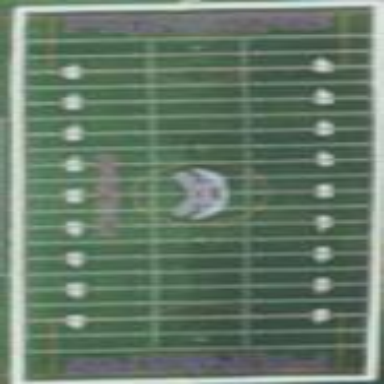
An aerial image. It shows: American football pitch.